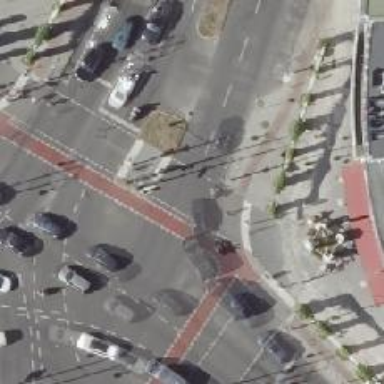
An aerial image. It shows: Crossing with traffic signals.